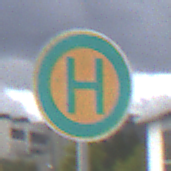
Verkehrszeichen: Haltestelle
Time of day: MorningAfternoon
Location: Outdoor (Suburban)
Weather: PartlyCloudy
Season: NotSpecified
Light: Natural